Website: apple
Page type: address-validator
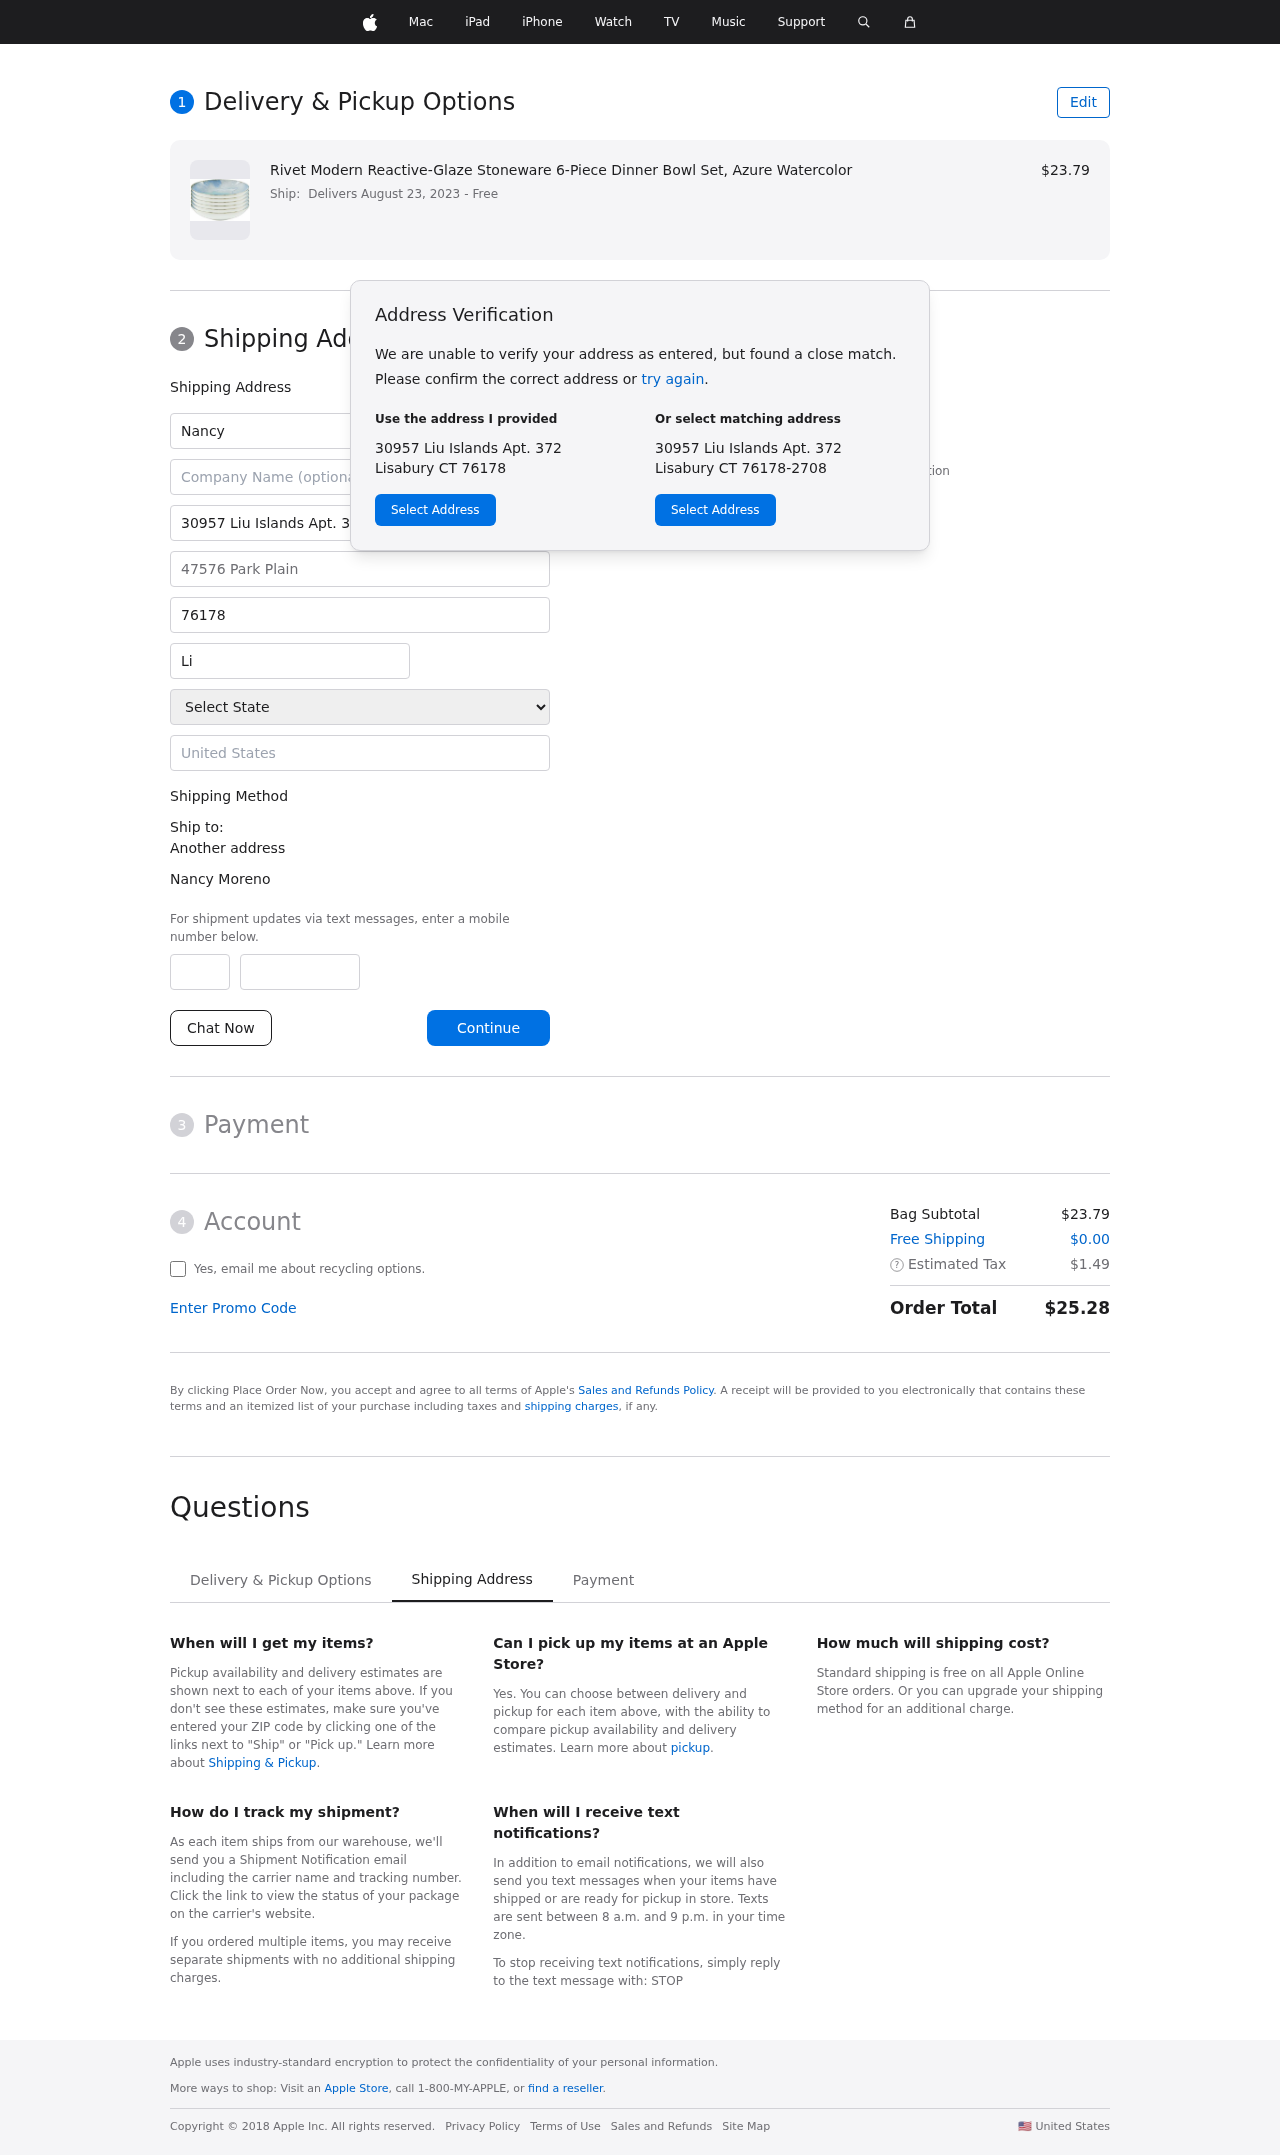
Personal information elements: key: PII_CITY
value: Lisabury
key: PII_COUNTRY
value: United States
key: PII_FIRSTNAME
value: Nancy
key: PII_FULLNAME
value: Nancy Moreno
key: PII_LASTNAME
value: Moreno
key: PII_PHONE_AREA
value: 309
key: PII_PHONE_SUFFIX
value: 8331
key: PII_POSTCODE
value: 76178
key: PII_STATE
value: Connecticut
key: PII_STREET
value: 30957 Liu Islands Apt. 372
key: PII_STREET2
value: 47576 Park Plain
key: PII_CITY_STATE_ZIP
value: Lisabury CT 76178
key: PII_STATE_ABBR
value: CT
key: PII_POSTCODE_FULL
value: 76178
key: PII_POSTCODE_NUMERIC
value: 76178
Product elements: key: PRODUCT1_NAME
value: Rivet Modern Reactive-Glaze Stoneware 6-Piece Dinner Bowl Set, Azure Watercolor
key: PRODUCT1_PRICE
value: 23.79
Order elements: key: ORDER_DELIVERY_DATE
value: Delivers August 23, 2023
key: ORDER_SUBTOTAL
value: $23.79
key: ORDER_SHIPPING_COST
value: $0.00
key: ORDER_TAX
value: $1.49
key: ORDER_TOTAL
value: $25.28